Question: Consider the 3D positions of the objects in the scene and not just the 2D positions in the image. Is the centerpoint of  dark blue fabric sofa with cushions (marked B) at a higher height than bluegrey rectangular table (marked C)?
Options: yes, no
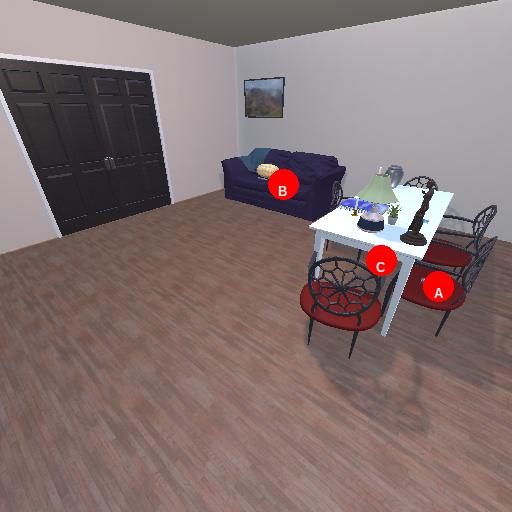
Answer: yes